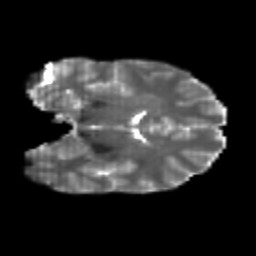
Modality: T2w
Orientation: coronal
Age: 20
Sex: male
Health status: healthy
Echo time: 0.074 s